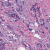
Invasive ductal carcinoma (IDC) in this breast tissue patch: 1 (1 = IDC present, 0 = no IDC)